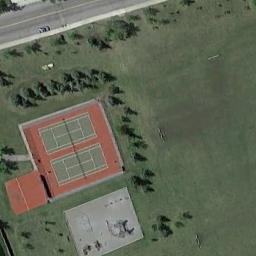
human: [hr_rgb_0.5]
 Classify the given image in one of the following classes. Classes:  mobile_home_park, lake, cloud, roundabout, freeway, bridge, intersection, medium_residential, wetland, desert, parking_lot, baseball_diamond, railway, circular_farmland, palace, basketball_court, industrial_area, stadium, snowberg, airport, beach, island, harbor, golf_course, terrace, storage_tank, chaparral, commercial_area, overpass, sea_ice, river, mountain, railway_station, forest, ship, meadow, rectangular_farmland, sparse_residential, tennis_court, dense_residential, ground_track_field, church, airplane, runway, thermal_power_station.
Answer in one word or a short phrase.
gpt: tennis_court